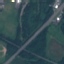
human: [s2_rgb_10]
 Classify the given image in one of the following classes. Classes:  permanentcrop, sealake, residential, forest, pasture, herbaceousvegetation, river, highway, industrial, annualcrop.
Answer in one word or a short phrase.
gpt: Highway